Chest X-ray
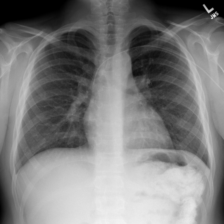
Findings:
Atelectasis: negative
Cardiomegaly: negative
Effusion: negative
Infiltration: negative
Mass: negative
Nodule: negative
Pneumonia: negative
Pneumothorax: negative
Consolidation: negative
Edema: negative
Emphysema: negative
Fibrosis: negative
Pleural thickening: negative
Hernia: negative